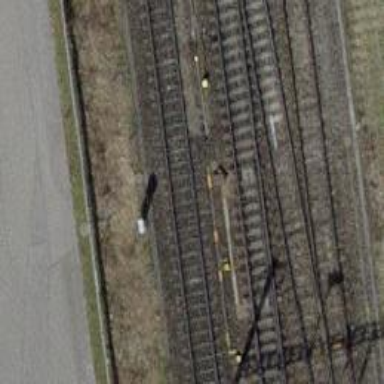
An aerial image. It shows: Railway switch.